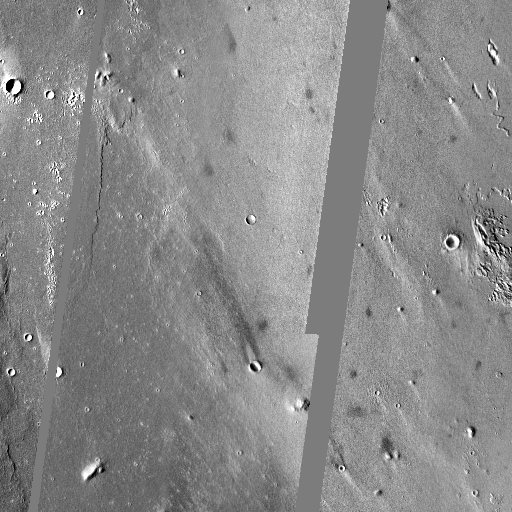
Crater classes present: Background, Other, Secondary